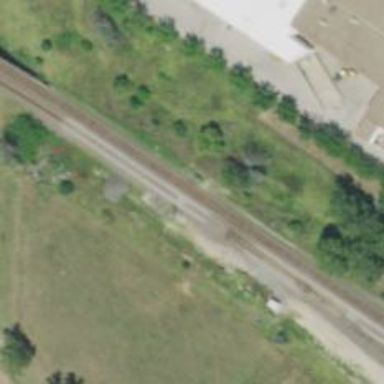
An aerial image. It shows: Railway signal.